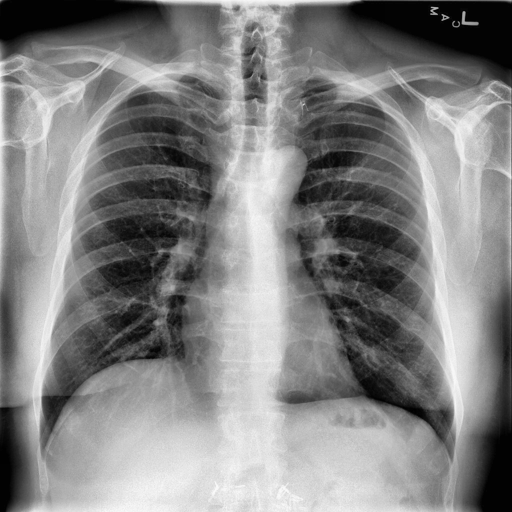
Finding: NORMAL